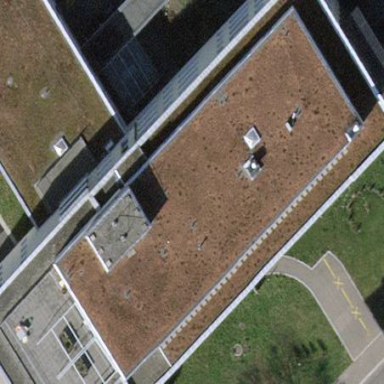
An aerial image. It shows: Building.